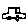
Label: car